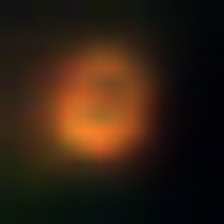
Taxon: NanoPlankton
Group: Other